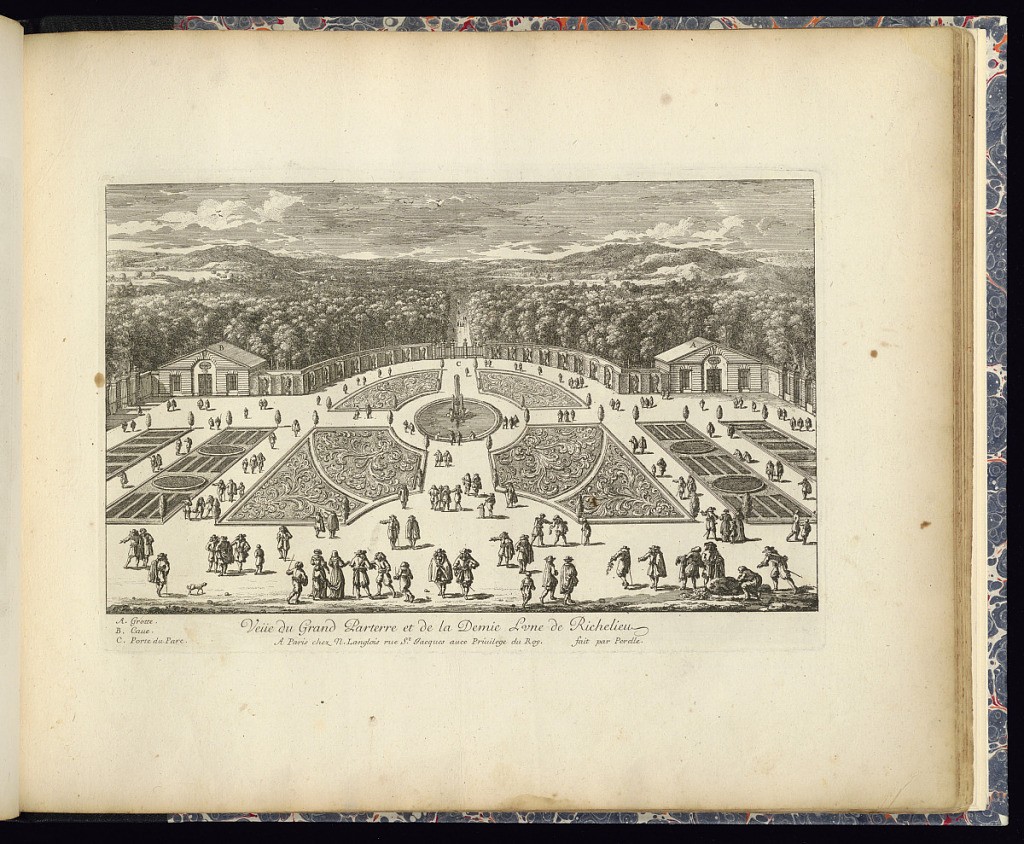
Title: Veüe du Grand Parterre et de la Demi lune de Richelieu
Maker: Adam Perelle, French, 1638 – 1695
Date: late 17th century
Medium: Etching on laid paper
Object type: Print
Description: View of the large parterre in the gardens of the chateau of Richelieu. With its central basin and fountain, and gate and semi-circular wall with statues in niches. Trees beyond in the landscape. Figures throughout the paths in the gardens. Details are lettered with a legend below. The plate is titled and signed.